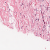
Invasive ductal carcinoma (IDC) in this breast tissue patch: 0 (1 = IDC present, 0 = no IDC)